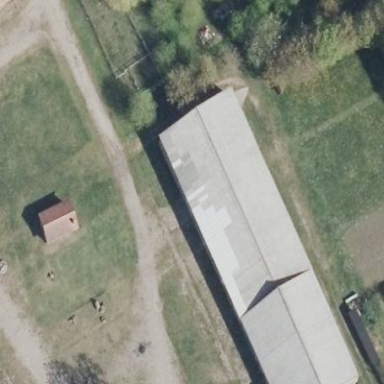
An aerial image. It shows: Stable.